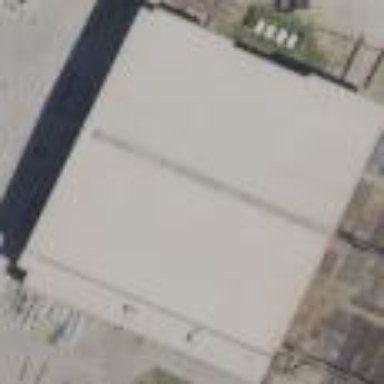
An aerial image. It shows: Industrial building.